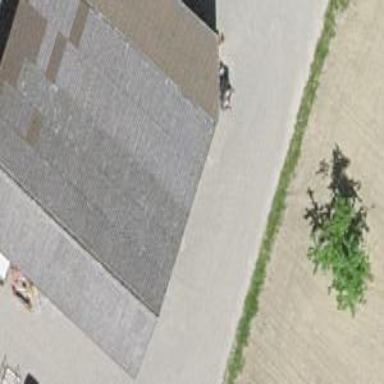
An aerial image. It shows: Shed building.